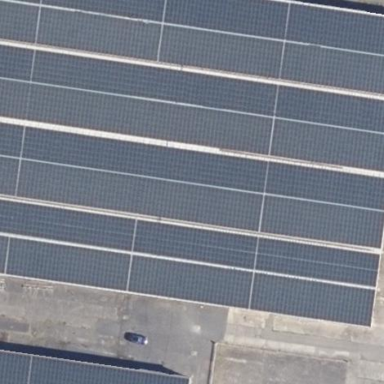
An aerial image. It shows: Building equipped with solar photovoltaic panel for generating electricity. The small installation is solar power generator.